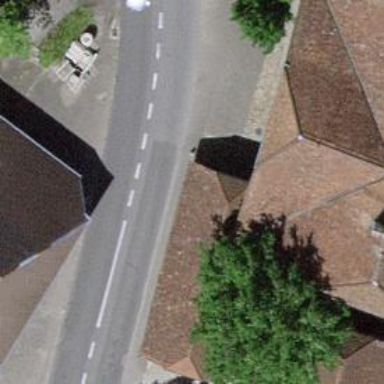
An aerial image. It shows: Barn.